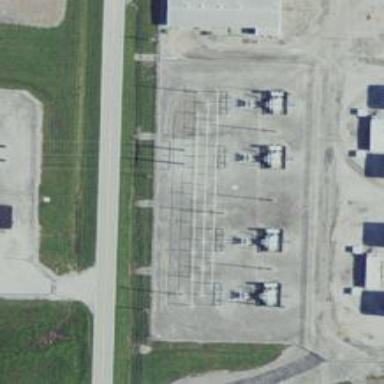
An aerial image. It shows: Switch for power supply.